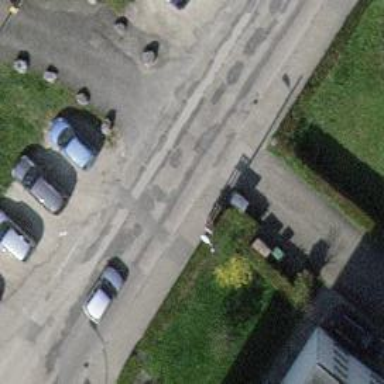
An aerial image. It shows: Road with sidewalk available for pedestrians.